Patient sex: M
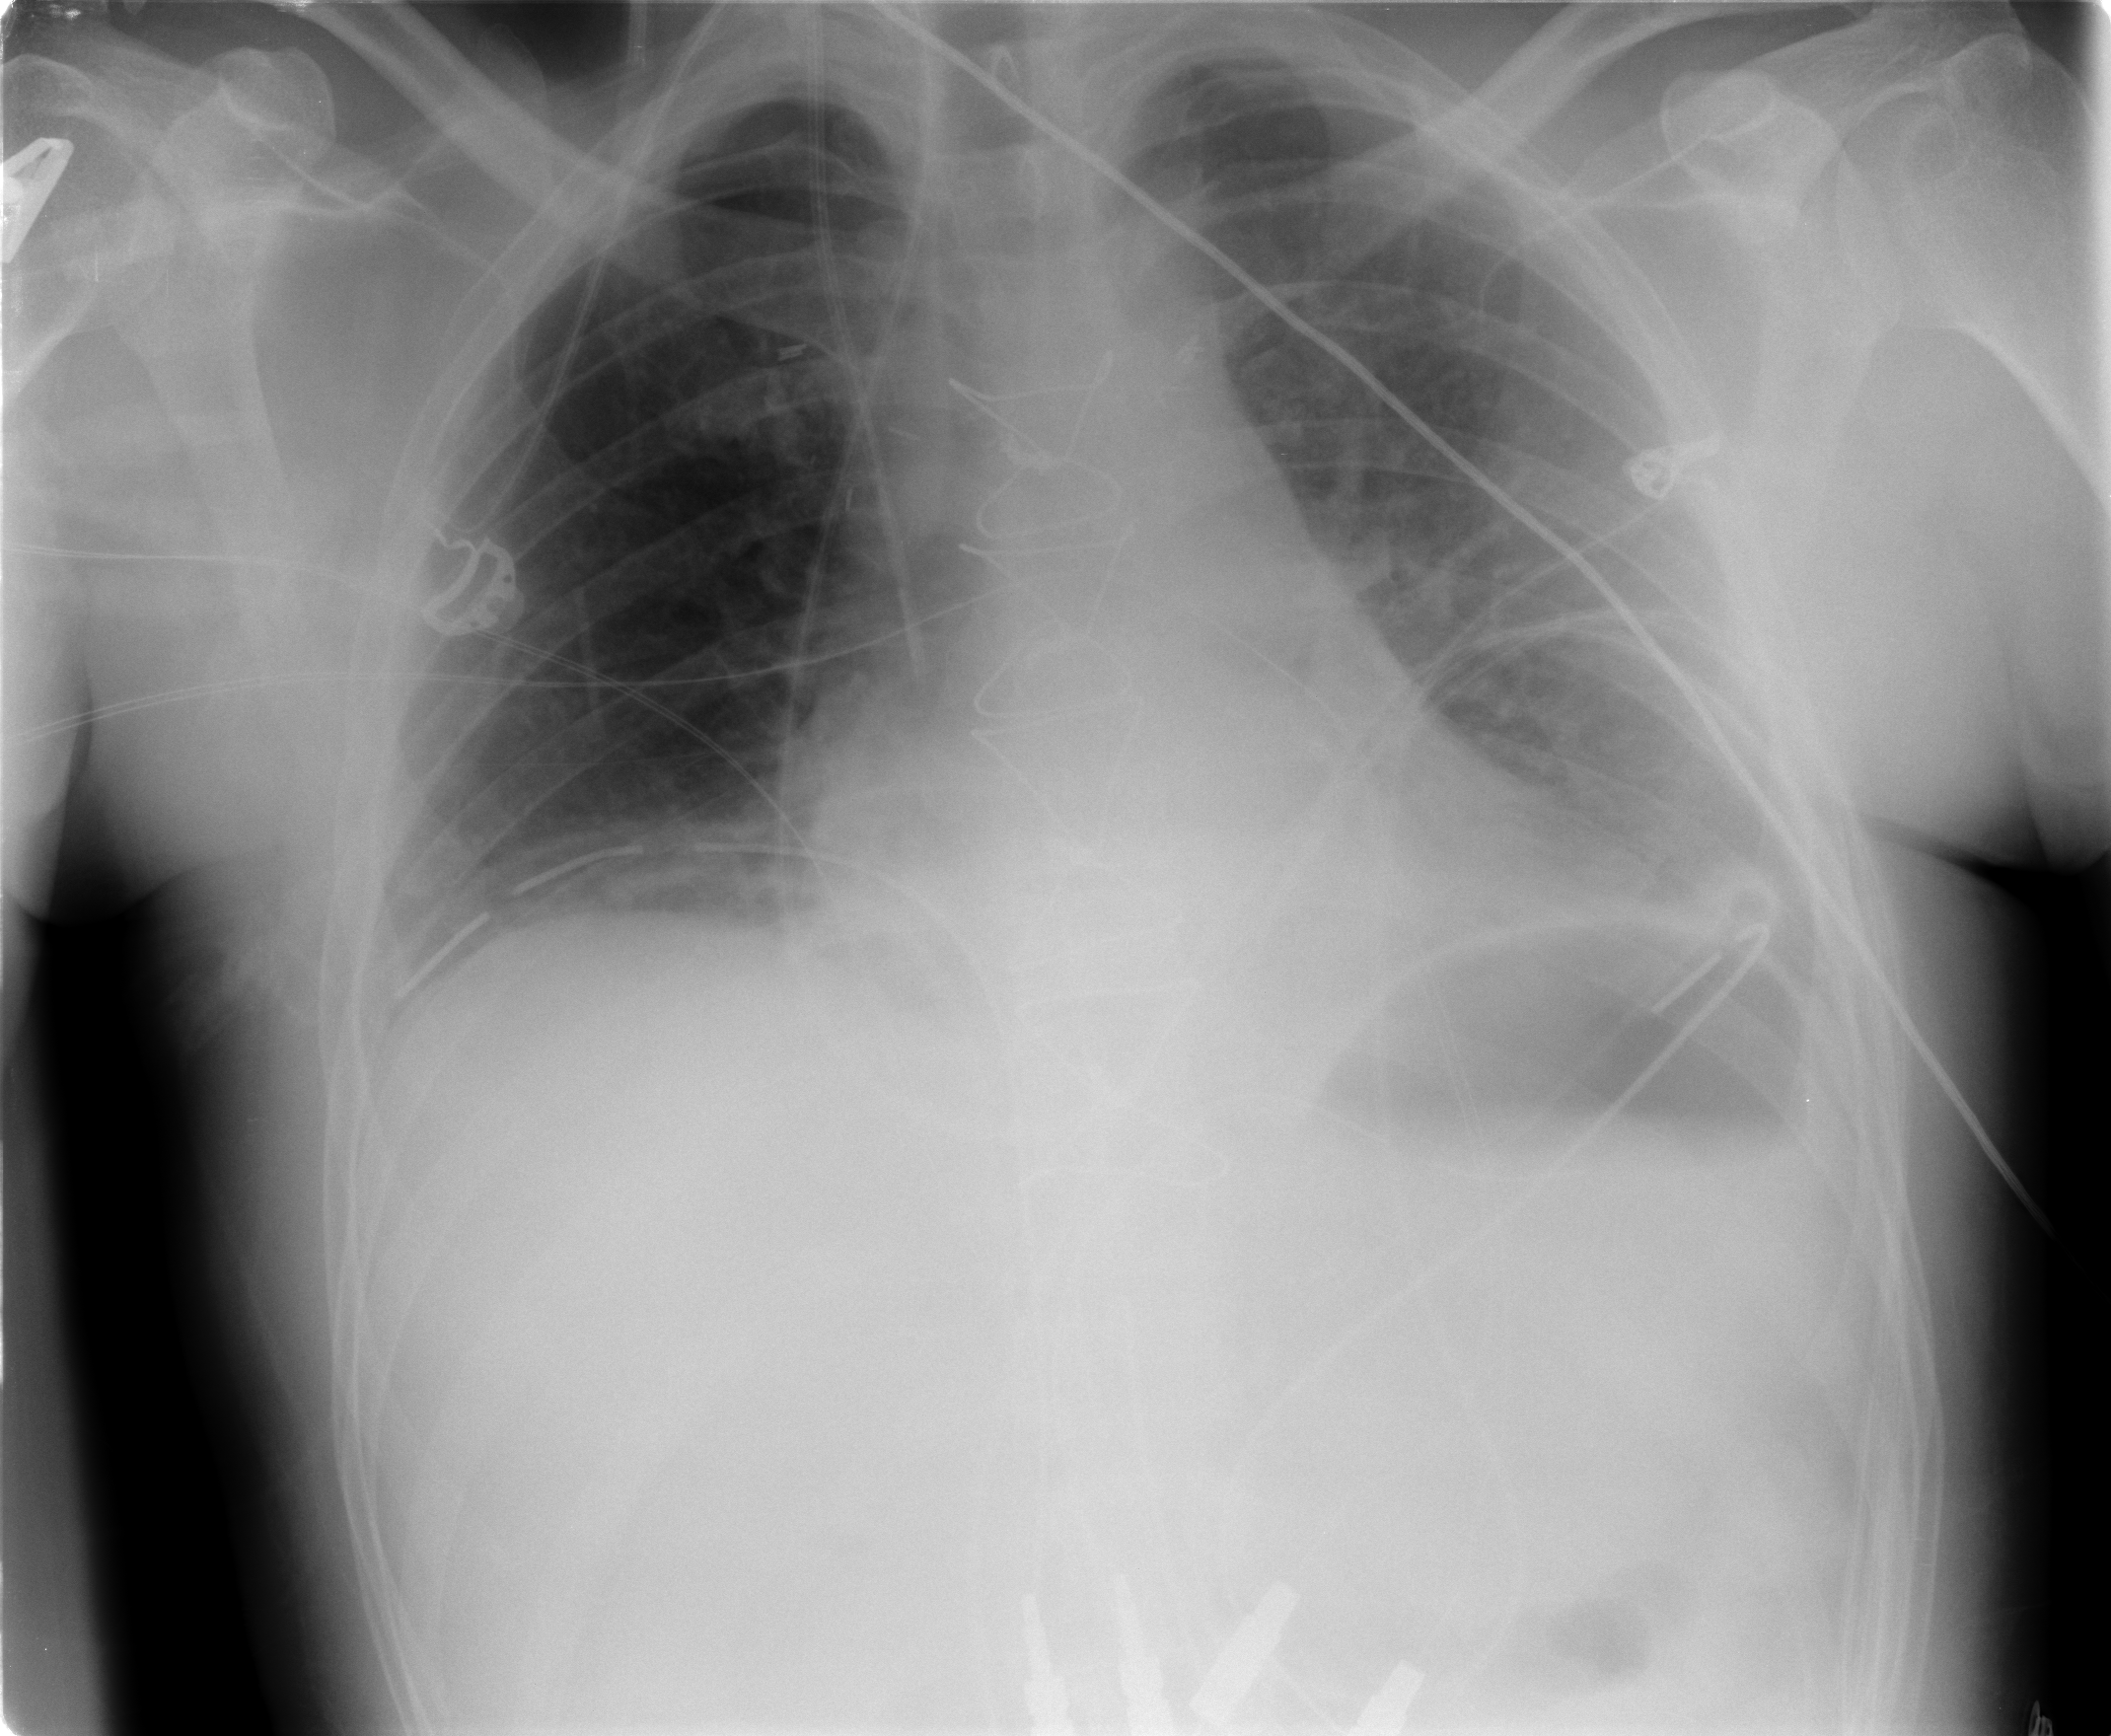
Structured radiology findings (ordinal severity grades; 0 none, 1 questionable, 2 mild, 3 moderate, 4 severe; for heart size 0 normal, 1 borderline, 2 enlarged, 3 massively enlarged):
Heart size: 0
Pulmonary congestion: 0
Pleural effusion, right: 0
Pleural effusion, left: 2
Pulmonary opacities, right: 0
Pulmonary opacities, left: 0
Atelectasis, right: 2
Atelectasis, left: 2